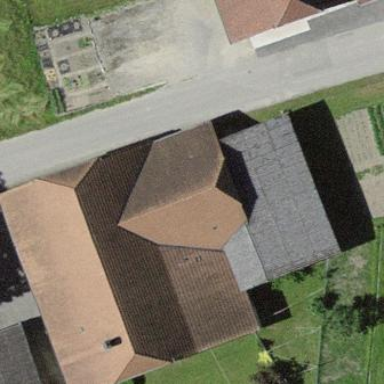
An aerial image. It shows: Residential building.